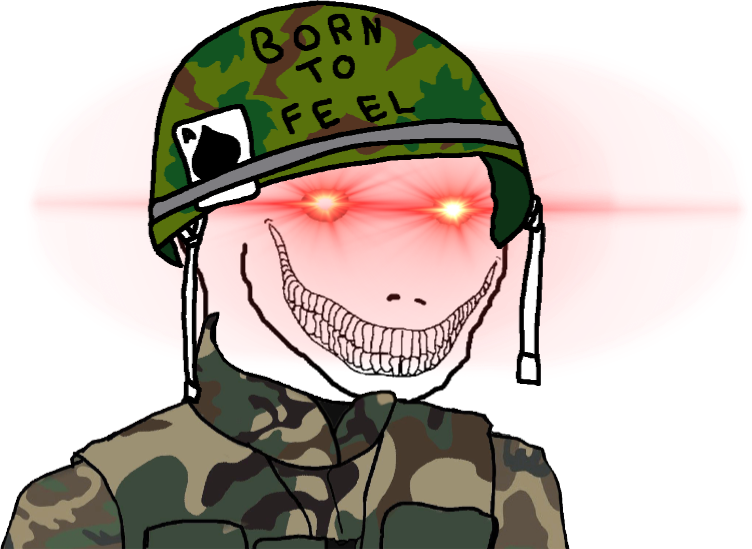
Label: 5_Oomer